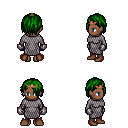
a pixel art fantasy rpg character, female body template, human, dark skin, chain mail, red pants, green bangs hairstyle, bronze tiara, metal gloves, brown shoes, four views (front, back, left, right), 2x2 character sprite sheet, small pixel art, hard edges, no anti-aliasing